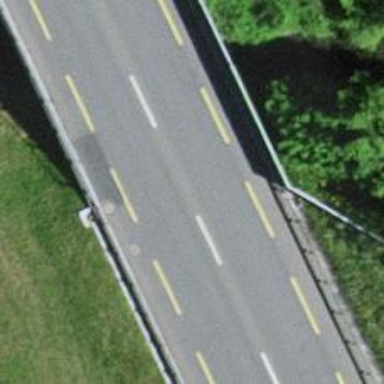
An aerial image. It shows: Secondary road bridge with asphalt surface and designated cycle lane.